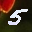
Label: 5